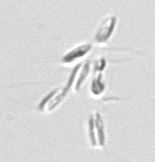
Label: Dinobryon